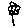
Label: flower